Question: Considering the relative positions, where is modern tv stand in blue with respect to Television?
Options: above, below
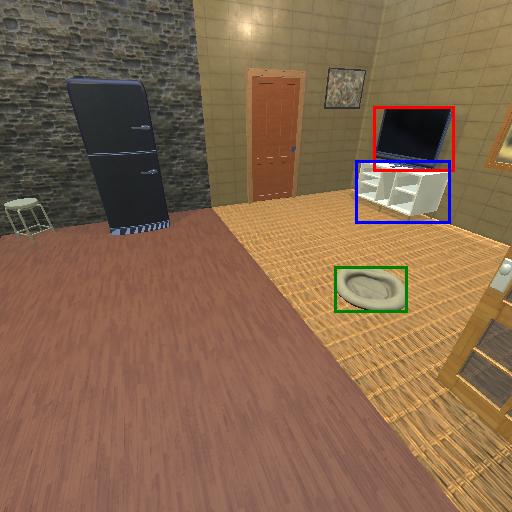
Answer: above